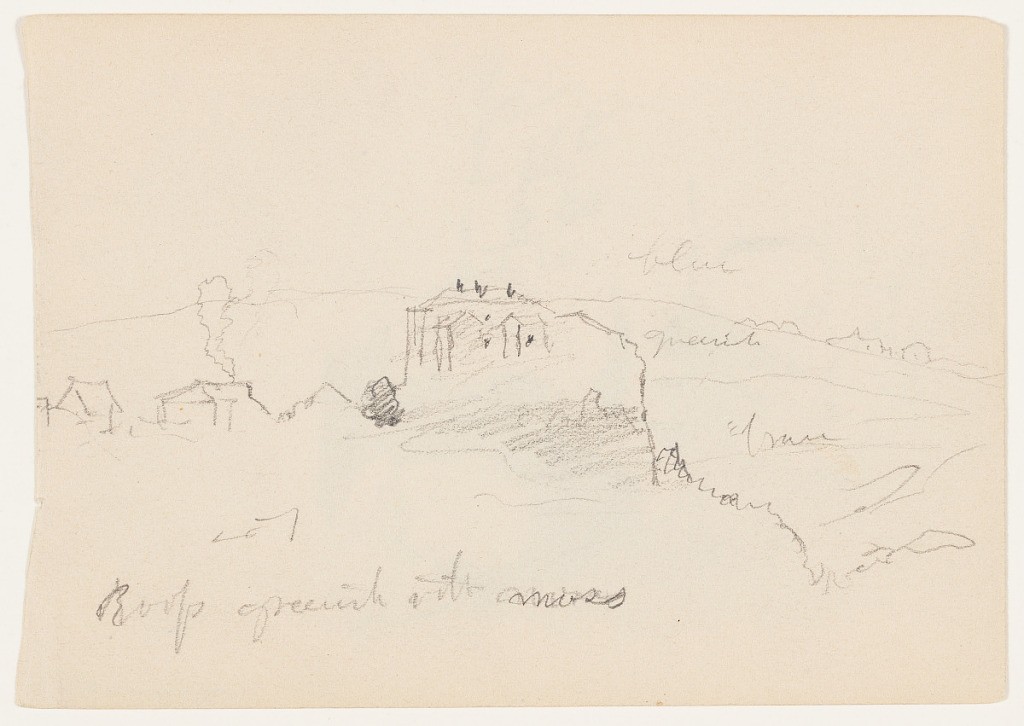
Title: Houses on a Hilltop, Italy
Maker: Frederic Edwin Church, American, 1826–1900
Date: October 1868 - April 1869
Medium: Graphite on tan wove paper; verso: graphite
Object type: Drawing
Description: Landscape sketch showing a view of several houses on a hilltop overlooking rolling terrain in Italy, with other buildings visible in the background at right. At center, a large villa is perched atop the hill's highest point, while at least two other buildings are situated to its left. One building spews a column of smoke from its chimney. Horizon comprised of rolling hills.

Verso: Landscape sketch showing a view of a cave entrance on a body of water in Italy. At center, the rough, undulating forms of the rock face are illuminated by light reflect off of the water. Forms are indistinct and nearly abstract.